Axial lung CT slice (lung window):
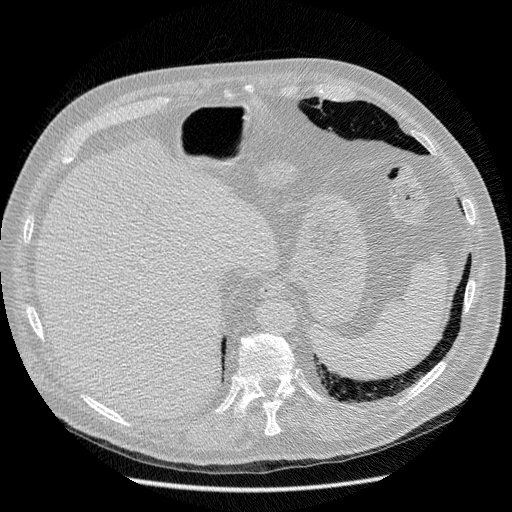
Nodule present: no